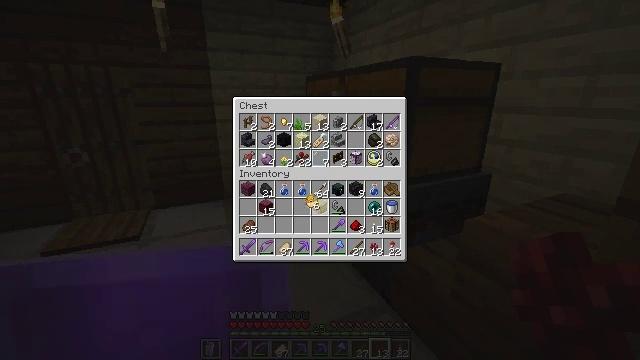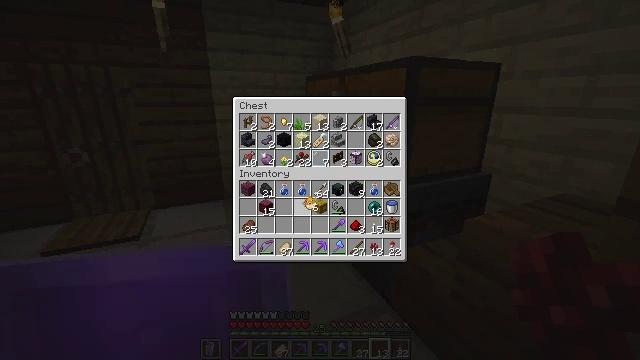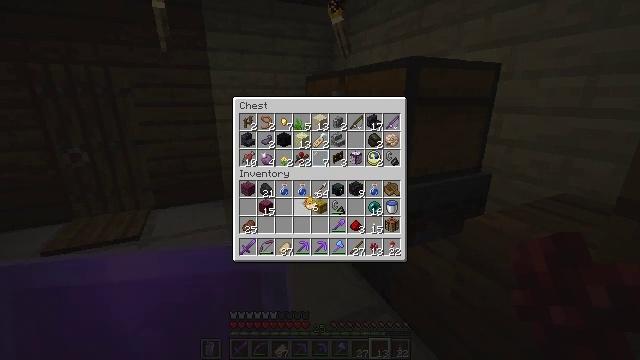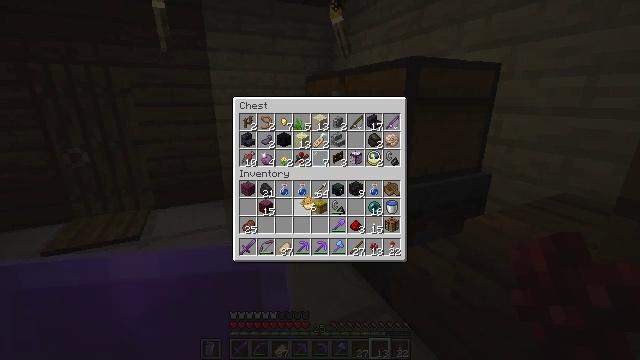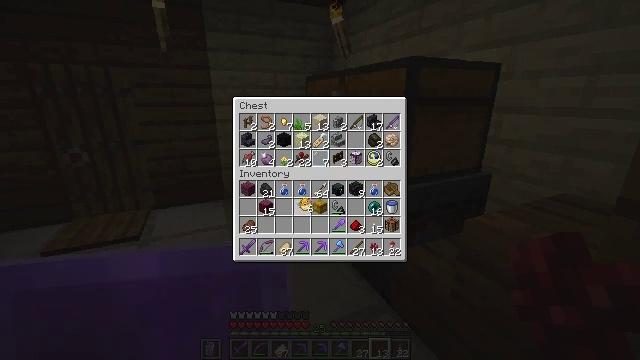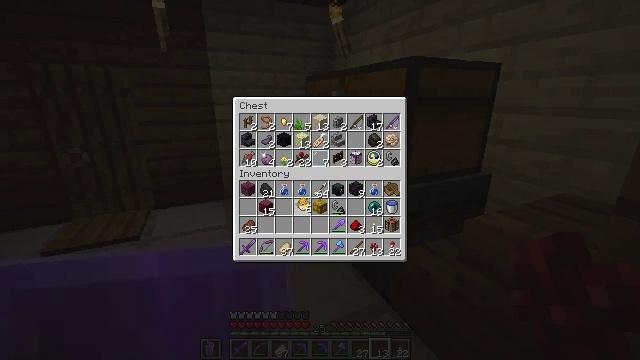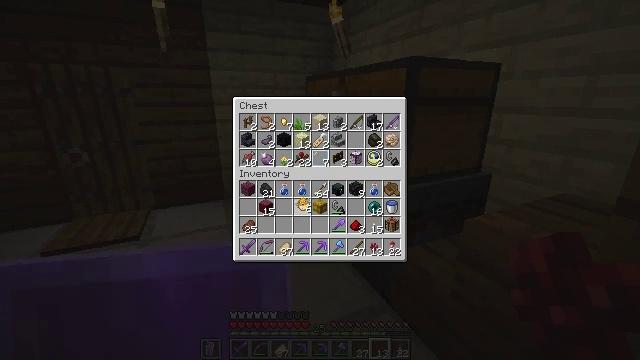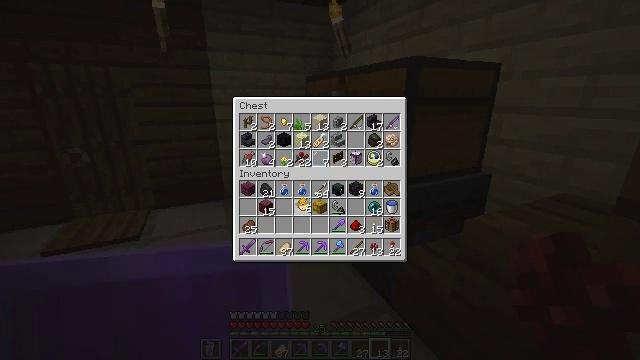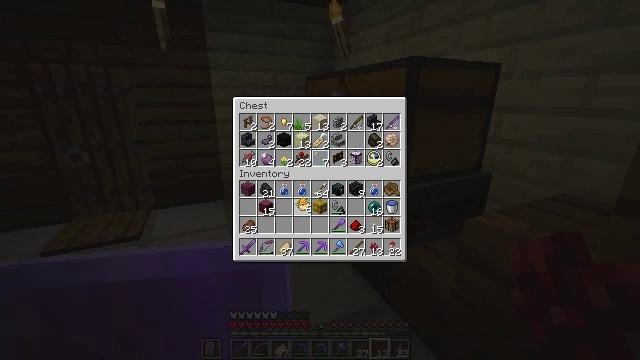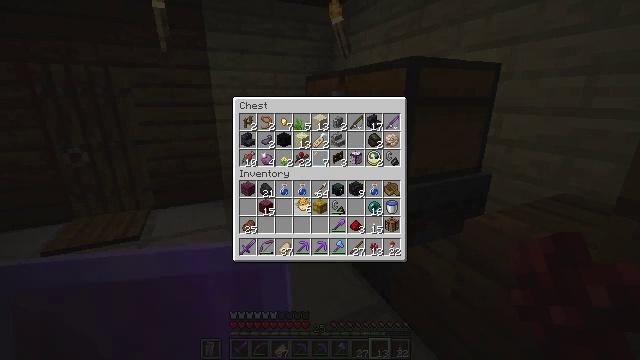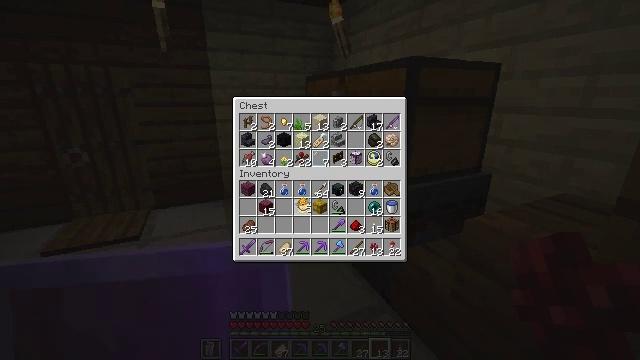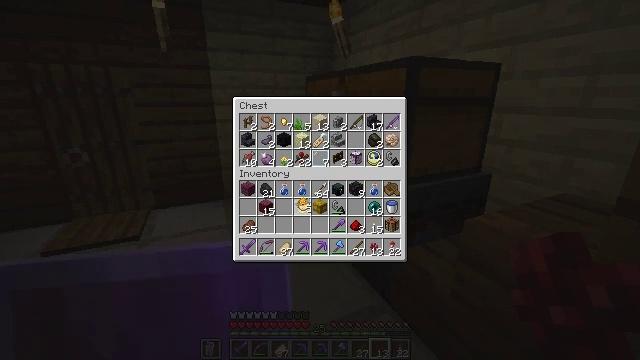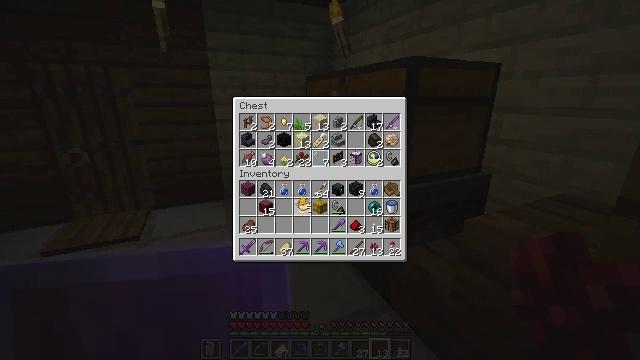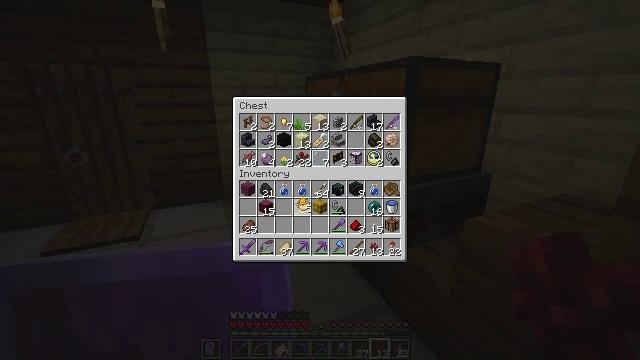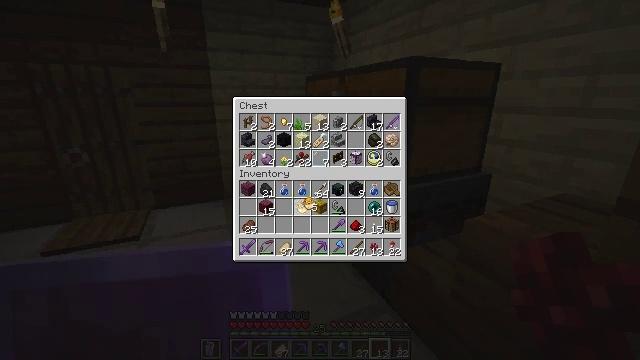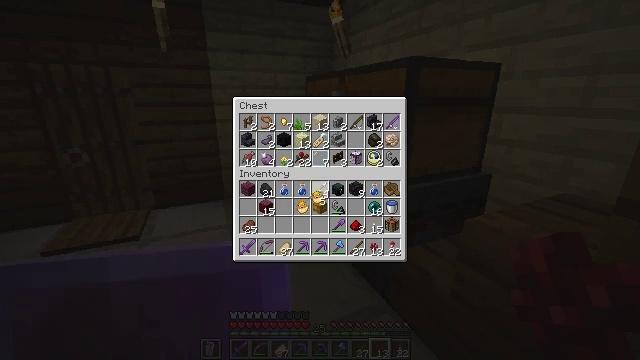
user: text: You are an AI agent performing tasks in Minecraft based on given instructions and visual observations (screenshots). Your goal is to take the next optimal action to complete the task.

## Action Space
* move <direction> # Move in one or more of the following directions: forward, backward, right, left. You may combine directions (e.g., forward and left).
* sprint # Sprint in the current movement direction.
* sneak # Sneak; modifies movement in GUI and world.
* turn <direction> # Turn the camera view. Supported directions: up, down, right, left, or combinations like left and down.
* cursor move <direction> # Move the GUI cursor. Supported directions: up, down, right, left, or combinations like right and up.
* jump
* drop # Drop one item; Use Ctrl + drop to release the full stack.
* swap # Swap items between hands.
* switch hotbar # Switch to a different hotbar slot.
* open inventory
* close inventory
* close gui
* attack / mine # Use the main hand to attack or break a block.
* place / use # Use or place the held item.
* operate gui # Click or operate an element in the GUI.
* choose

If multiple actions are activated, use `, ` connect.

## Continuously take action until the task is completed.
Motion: motion action
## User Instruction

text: Craft crimson planks.
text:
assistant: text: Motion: no_op
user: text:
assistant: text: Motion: no_op
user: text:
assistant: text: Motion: no_op
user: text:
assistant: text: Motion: no_op
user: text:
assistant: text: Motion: no_op
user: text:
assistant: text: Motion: no_op
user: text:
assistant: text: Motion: no_op
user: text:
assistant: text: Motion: use / place
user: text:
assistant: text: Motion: use / place
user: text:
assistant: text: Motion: no_op
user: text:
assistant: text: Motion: no_op
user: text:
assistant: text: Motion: no_op
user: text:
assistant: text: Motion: no_op
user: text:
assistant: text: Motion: no_op
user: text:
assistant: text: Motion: turn right
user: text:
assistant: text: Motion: turn right and up
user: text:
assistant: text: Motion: turn right and up
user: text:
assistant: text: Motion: turn up
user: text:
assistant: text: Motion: turn right and up
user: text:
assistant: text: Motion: no_op
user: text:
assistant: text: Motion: no_op
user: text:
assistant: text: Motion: no_op
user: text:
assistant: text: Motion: no_op
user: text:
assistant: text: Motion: no_op
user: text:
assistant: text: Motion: no_op
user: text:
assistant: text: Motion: no_op
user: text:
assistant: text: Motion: no_op
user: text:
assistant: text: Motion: no_op
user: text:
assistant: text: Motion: no_op
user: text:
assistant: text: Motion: no_op